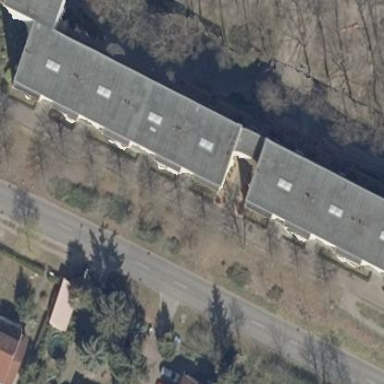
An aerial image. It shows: Flat-roofed apartment building.